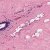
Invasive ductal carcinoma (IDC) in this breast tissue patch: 0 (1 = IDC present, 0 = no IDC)